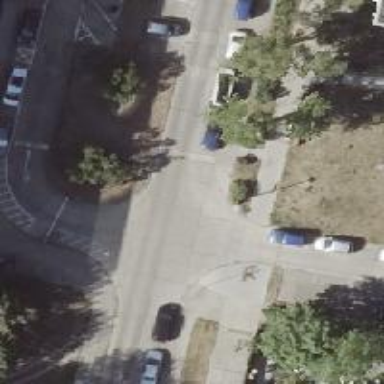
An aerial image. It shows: Service road with separate concrete sidewalk.